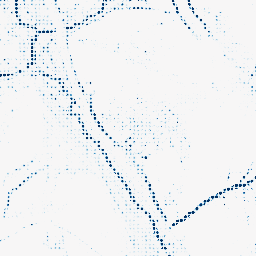
Category: morphological
Decomposition family: morphological_diamond
Decomposition parameters: operation: closing
radius: 3
Upsampling method: sinc_blackman
Upsampling parameters: scale: 8
kernel_size: 4
Upsampling scale: 8